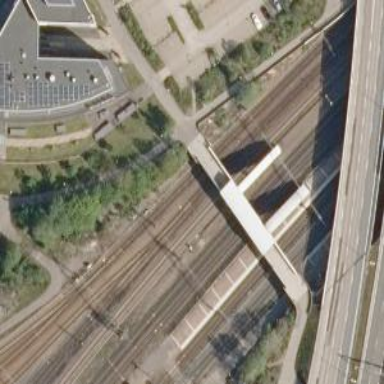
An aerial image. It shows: Railway with continuous electrified contact line.